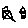
Label: house